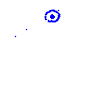
Particle: pion